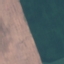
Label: AnnualCrop